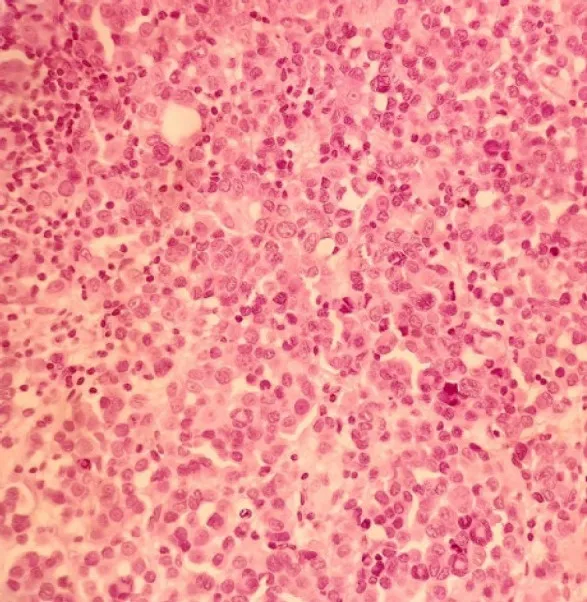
H&Ex200:Large atypical tumoral cells with nuclear pleomorphism, abundant cytoplasm, and prominent nucleoli.
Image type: pathology (h&e)